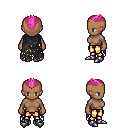
a pixel art fantasy rpg character, female body template, human, dark skin, black tattered cape, gold greaves, pink short mohawk hairstyle, metal boots, four views (front, back, left, right), 2x2 character sprite sheet, small pixel art, hard edges, no anti-aliasing